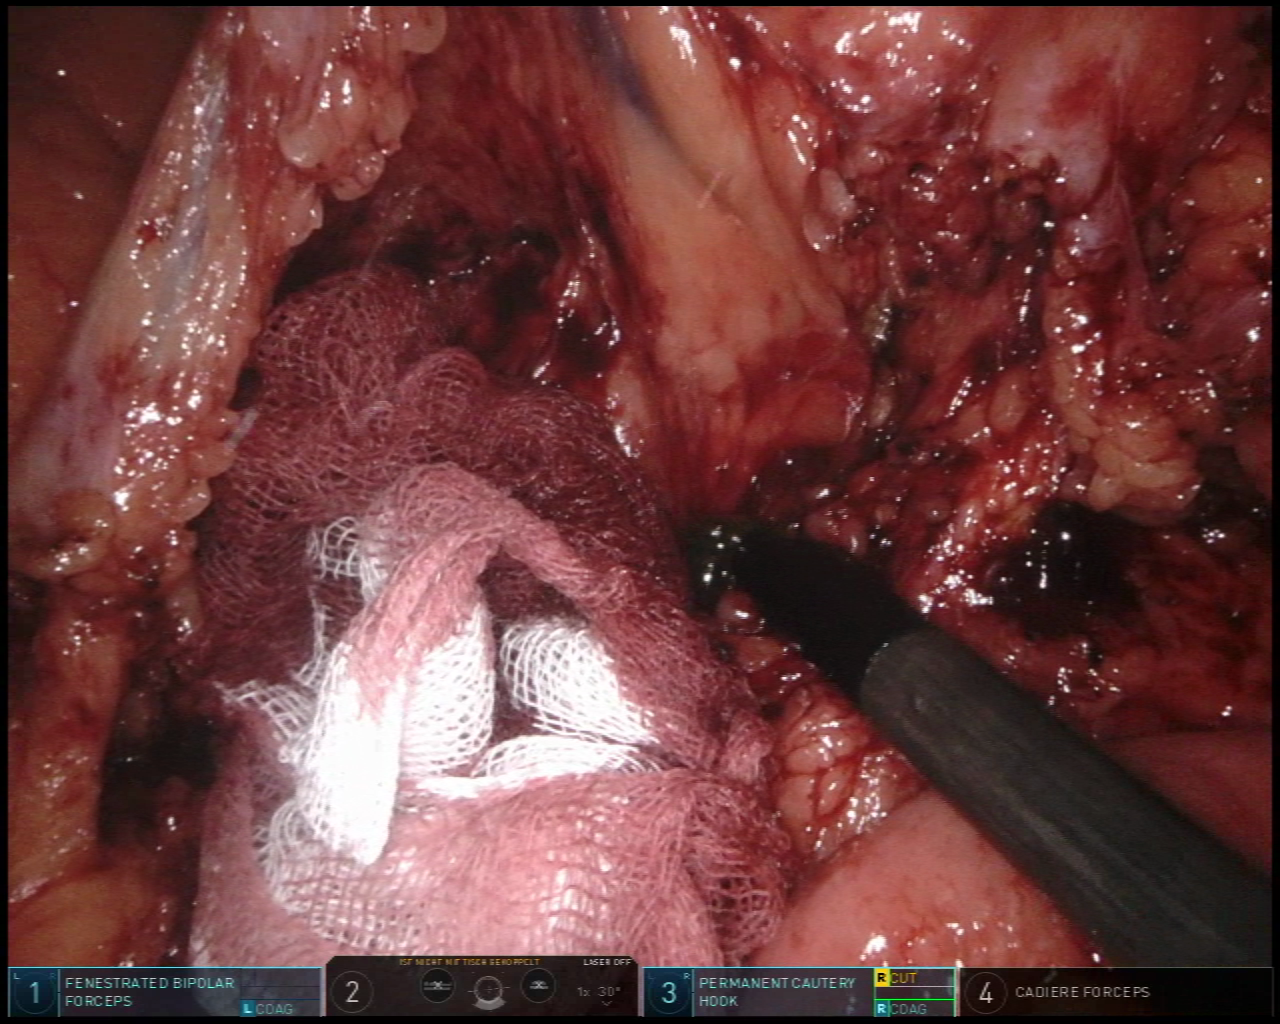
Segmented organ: intestinal_veins
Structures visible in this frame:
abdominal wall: no
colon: no
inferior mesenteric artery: no
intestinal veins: yes
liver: no
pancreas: no
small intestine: yes
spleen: no
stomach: no
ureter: no
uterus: no
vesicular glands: no